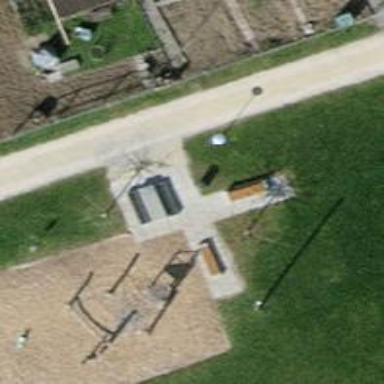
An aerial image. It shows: Brown bench.